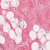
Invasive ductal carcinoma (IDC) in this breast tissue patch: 0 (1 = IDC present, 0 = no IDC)